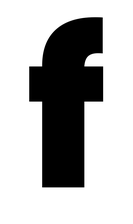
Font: Poppins-ExtraBold